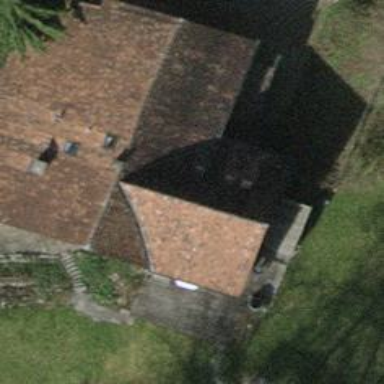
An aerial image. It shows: Building with watermill.